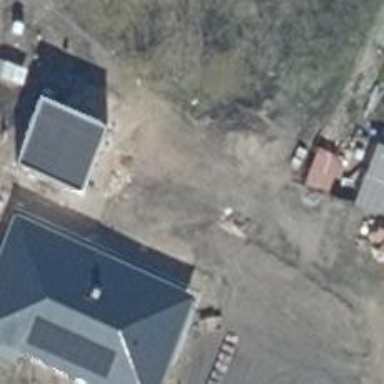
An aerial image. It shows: Detached building.